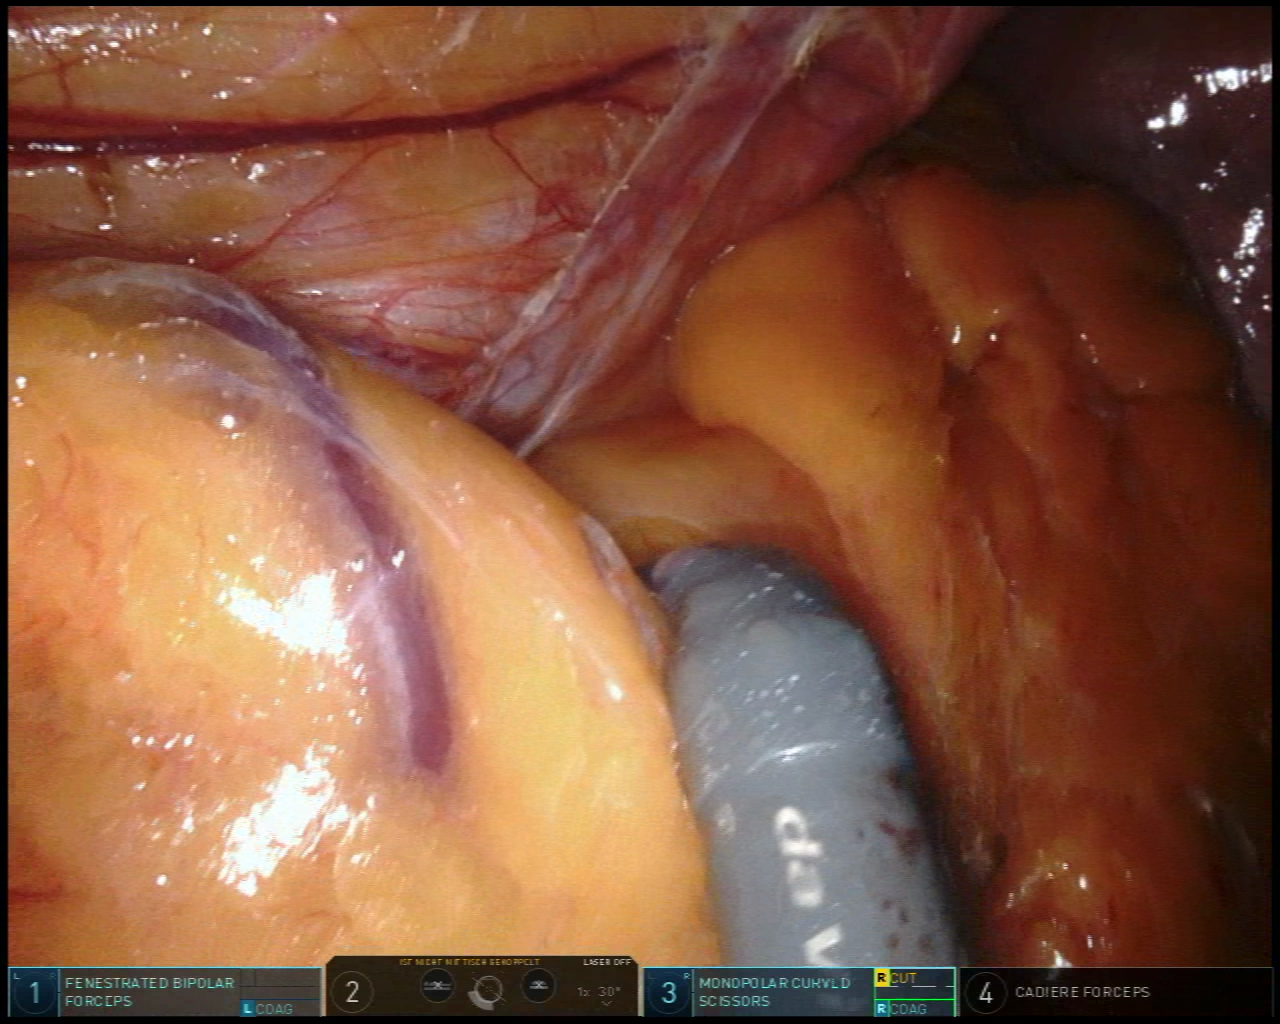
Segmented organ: abdominal_wall
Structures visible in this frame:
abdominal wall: yes
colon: no
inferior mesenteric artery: no
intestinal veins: no
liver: no
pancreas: no
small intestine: no
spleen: no
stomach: no
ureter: yes
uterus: no
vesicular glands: no